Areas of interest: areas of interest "Jilin Station"
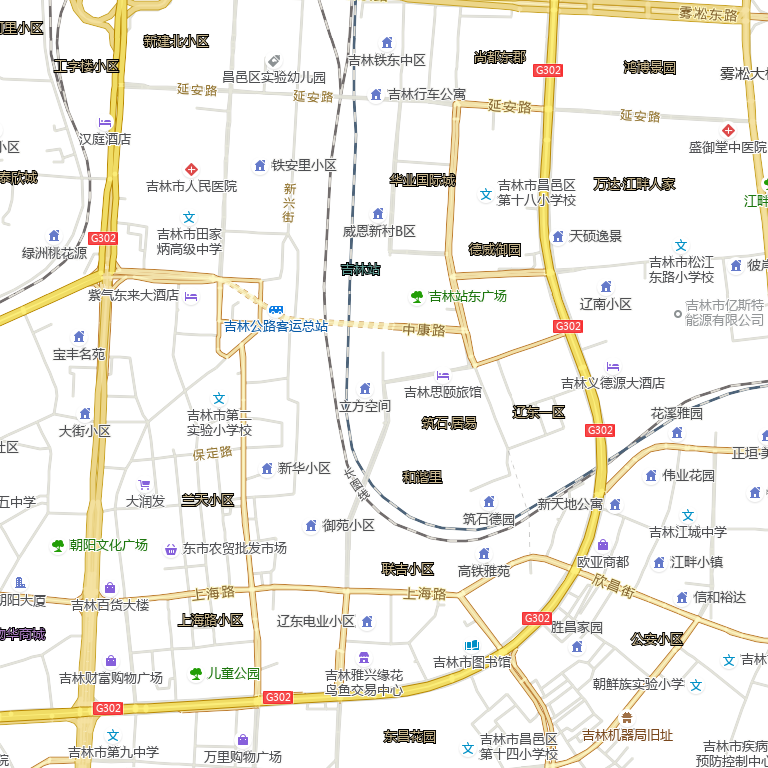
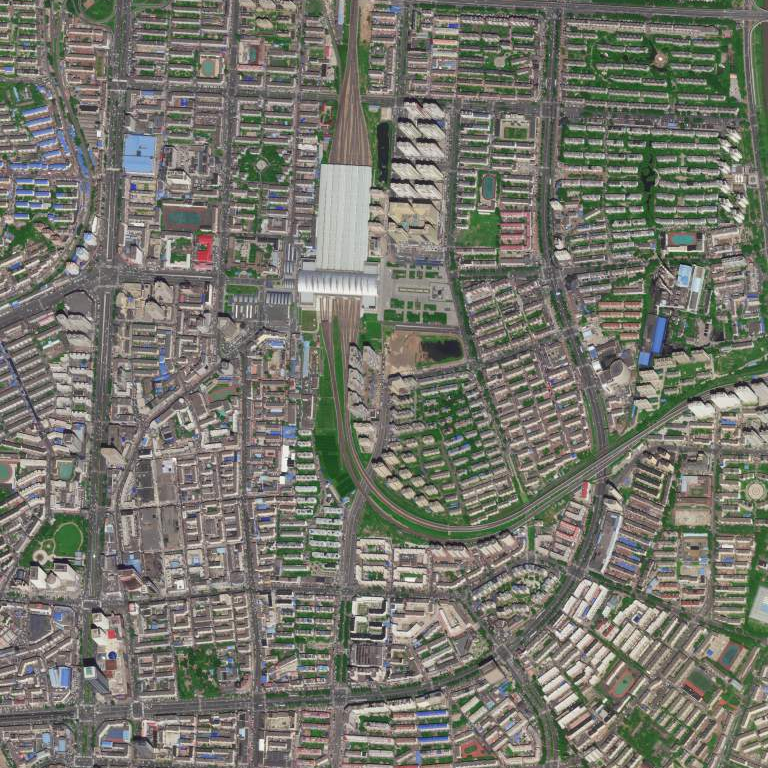